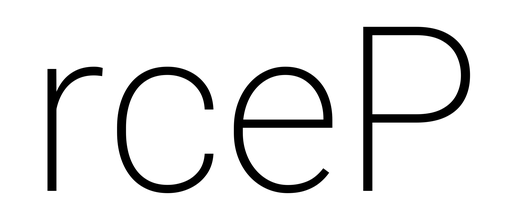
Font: Roboto_ExtraLight